Interaction volume radius: 5 \u00c5
Interaction volume height: 10 \u00c5
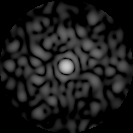
Disorder parameter: 0.7625